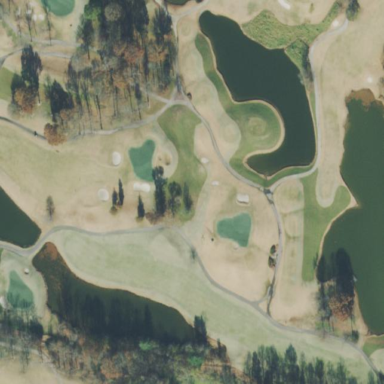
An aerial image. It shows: Scenic golf fairway.